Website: apple
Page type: customer-info-address
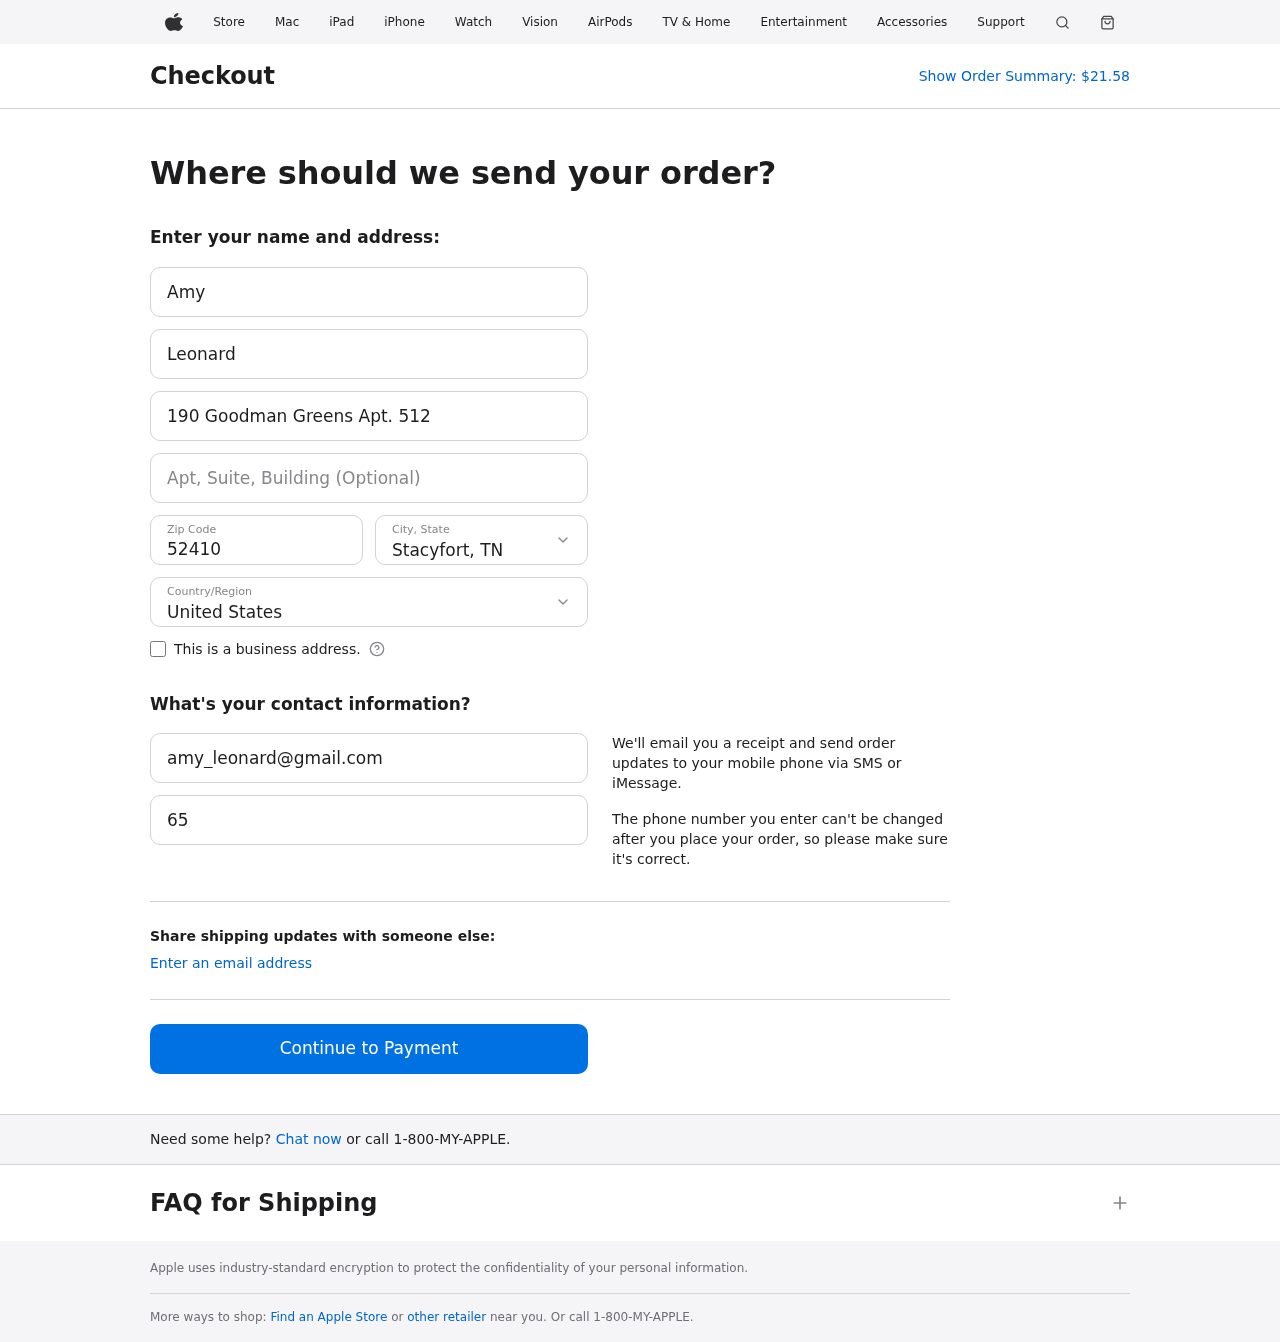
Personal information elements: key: PII_CITY_STATE
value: Stacyfort, TN
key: PII_COUNTRY
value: United States
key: PII_EMAIL
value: amy_leonard@gmail.com
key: PII_FIRSTNAME
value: Amy
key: PII_LASTNAME
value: Leonard
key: PII_PHONE
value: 6598659164
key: PII_POSTCODE
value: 52410
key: PII_STREET
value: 190 Goodman Greens Apt. 512
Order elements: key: ORDER_TOTAL
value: $21.58